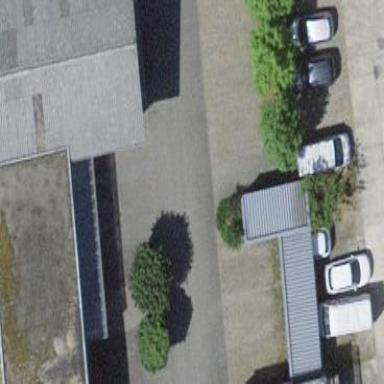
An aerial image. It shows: Building with tiled roof.